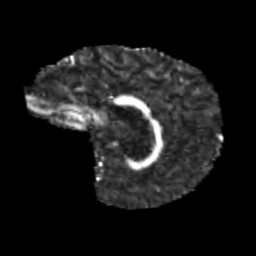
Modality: FA
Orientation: sagittal
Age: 12
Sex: male
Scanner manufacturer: siemens
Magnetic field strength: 3 T
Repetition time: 3.8 s
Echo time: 0.07 s